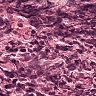
Metastatic tissue present: no